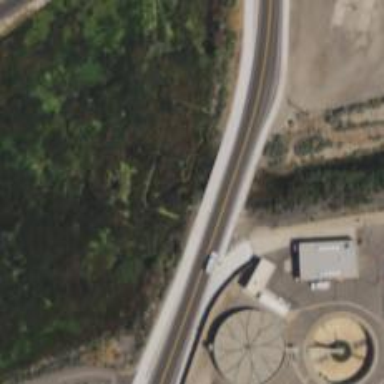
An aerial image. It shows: Canal culvert running through tunnel.